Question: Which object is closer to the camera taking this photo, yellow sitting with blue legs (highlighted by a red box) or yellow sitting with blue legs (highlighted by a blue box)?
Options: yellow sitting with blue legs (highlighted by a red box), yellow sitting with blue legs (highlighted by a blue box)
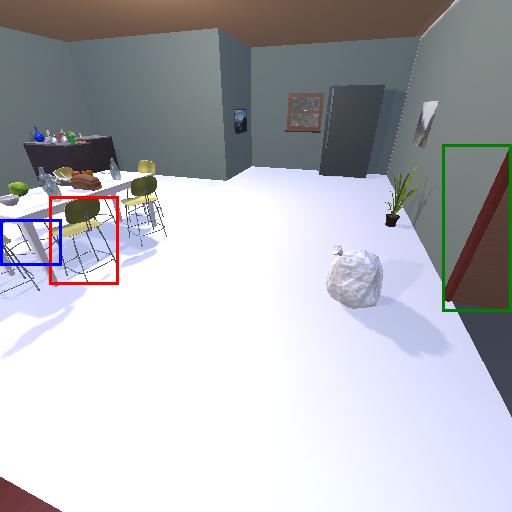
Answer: yellow sitting with blue legs (highlighted by a red box)